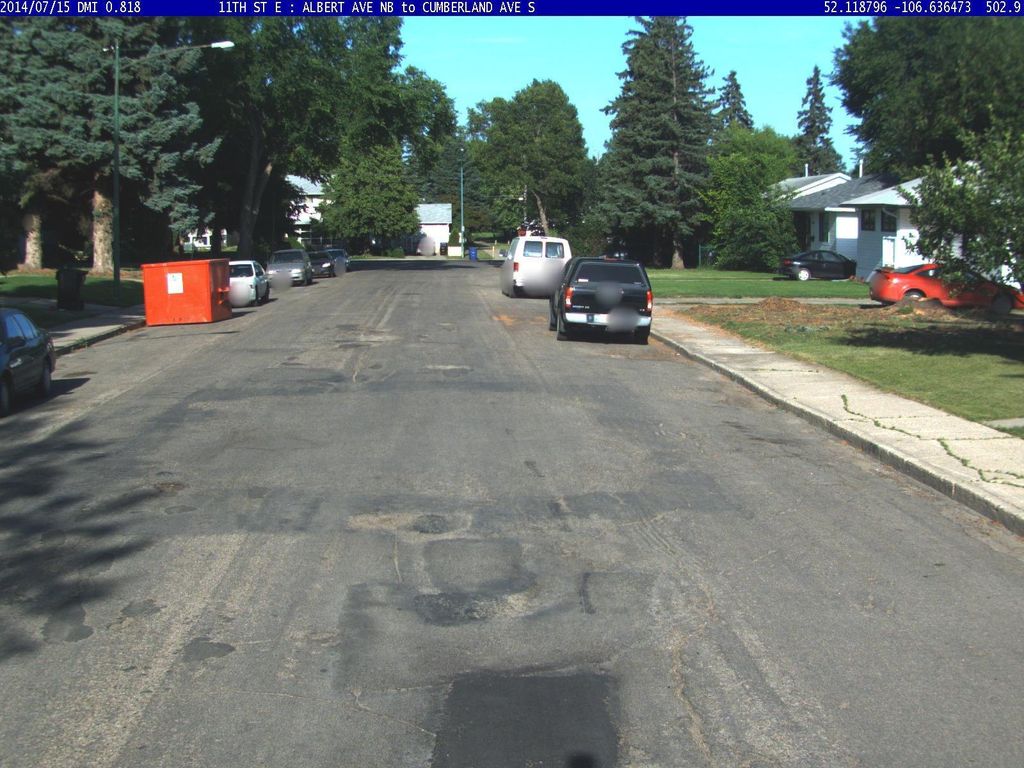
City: saskatoon